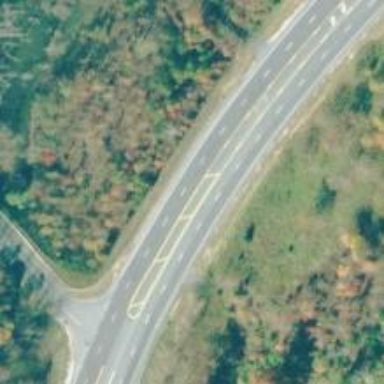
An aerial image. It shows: Trunk highway.